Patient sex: M
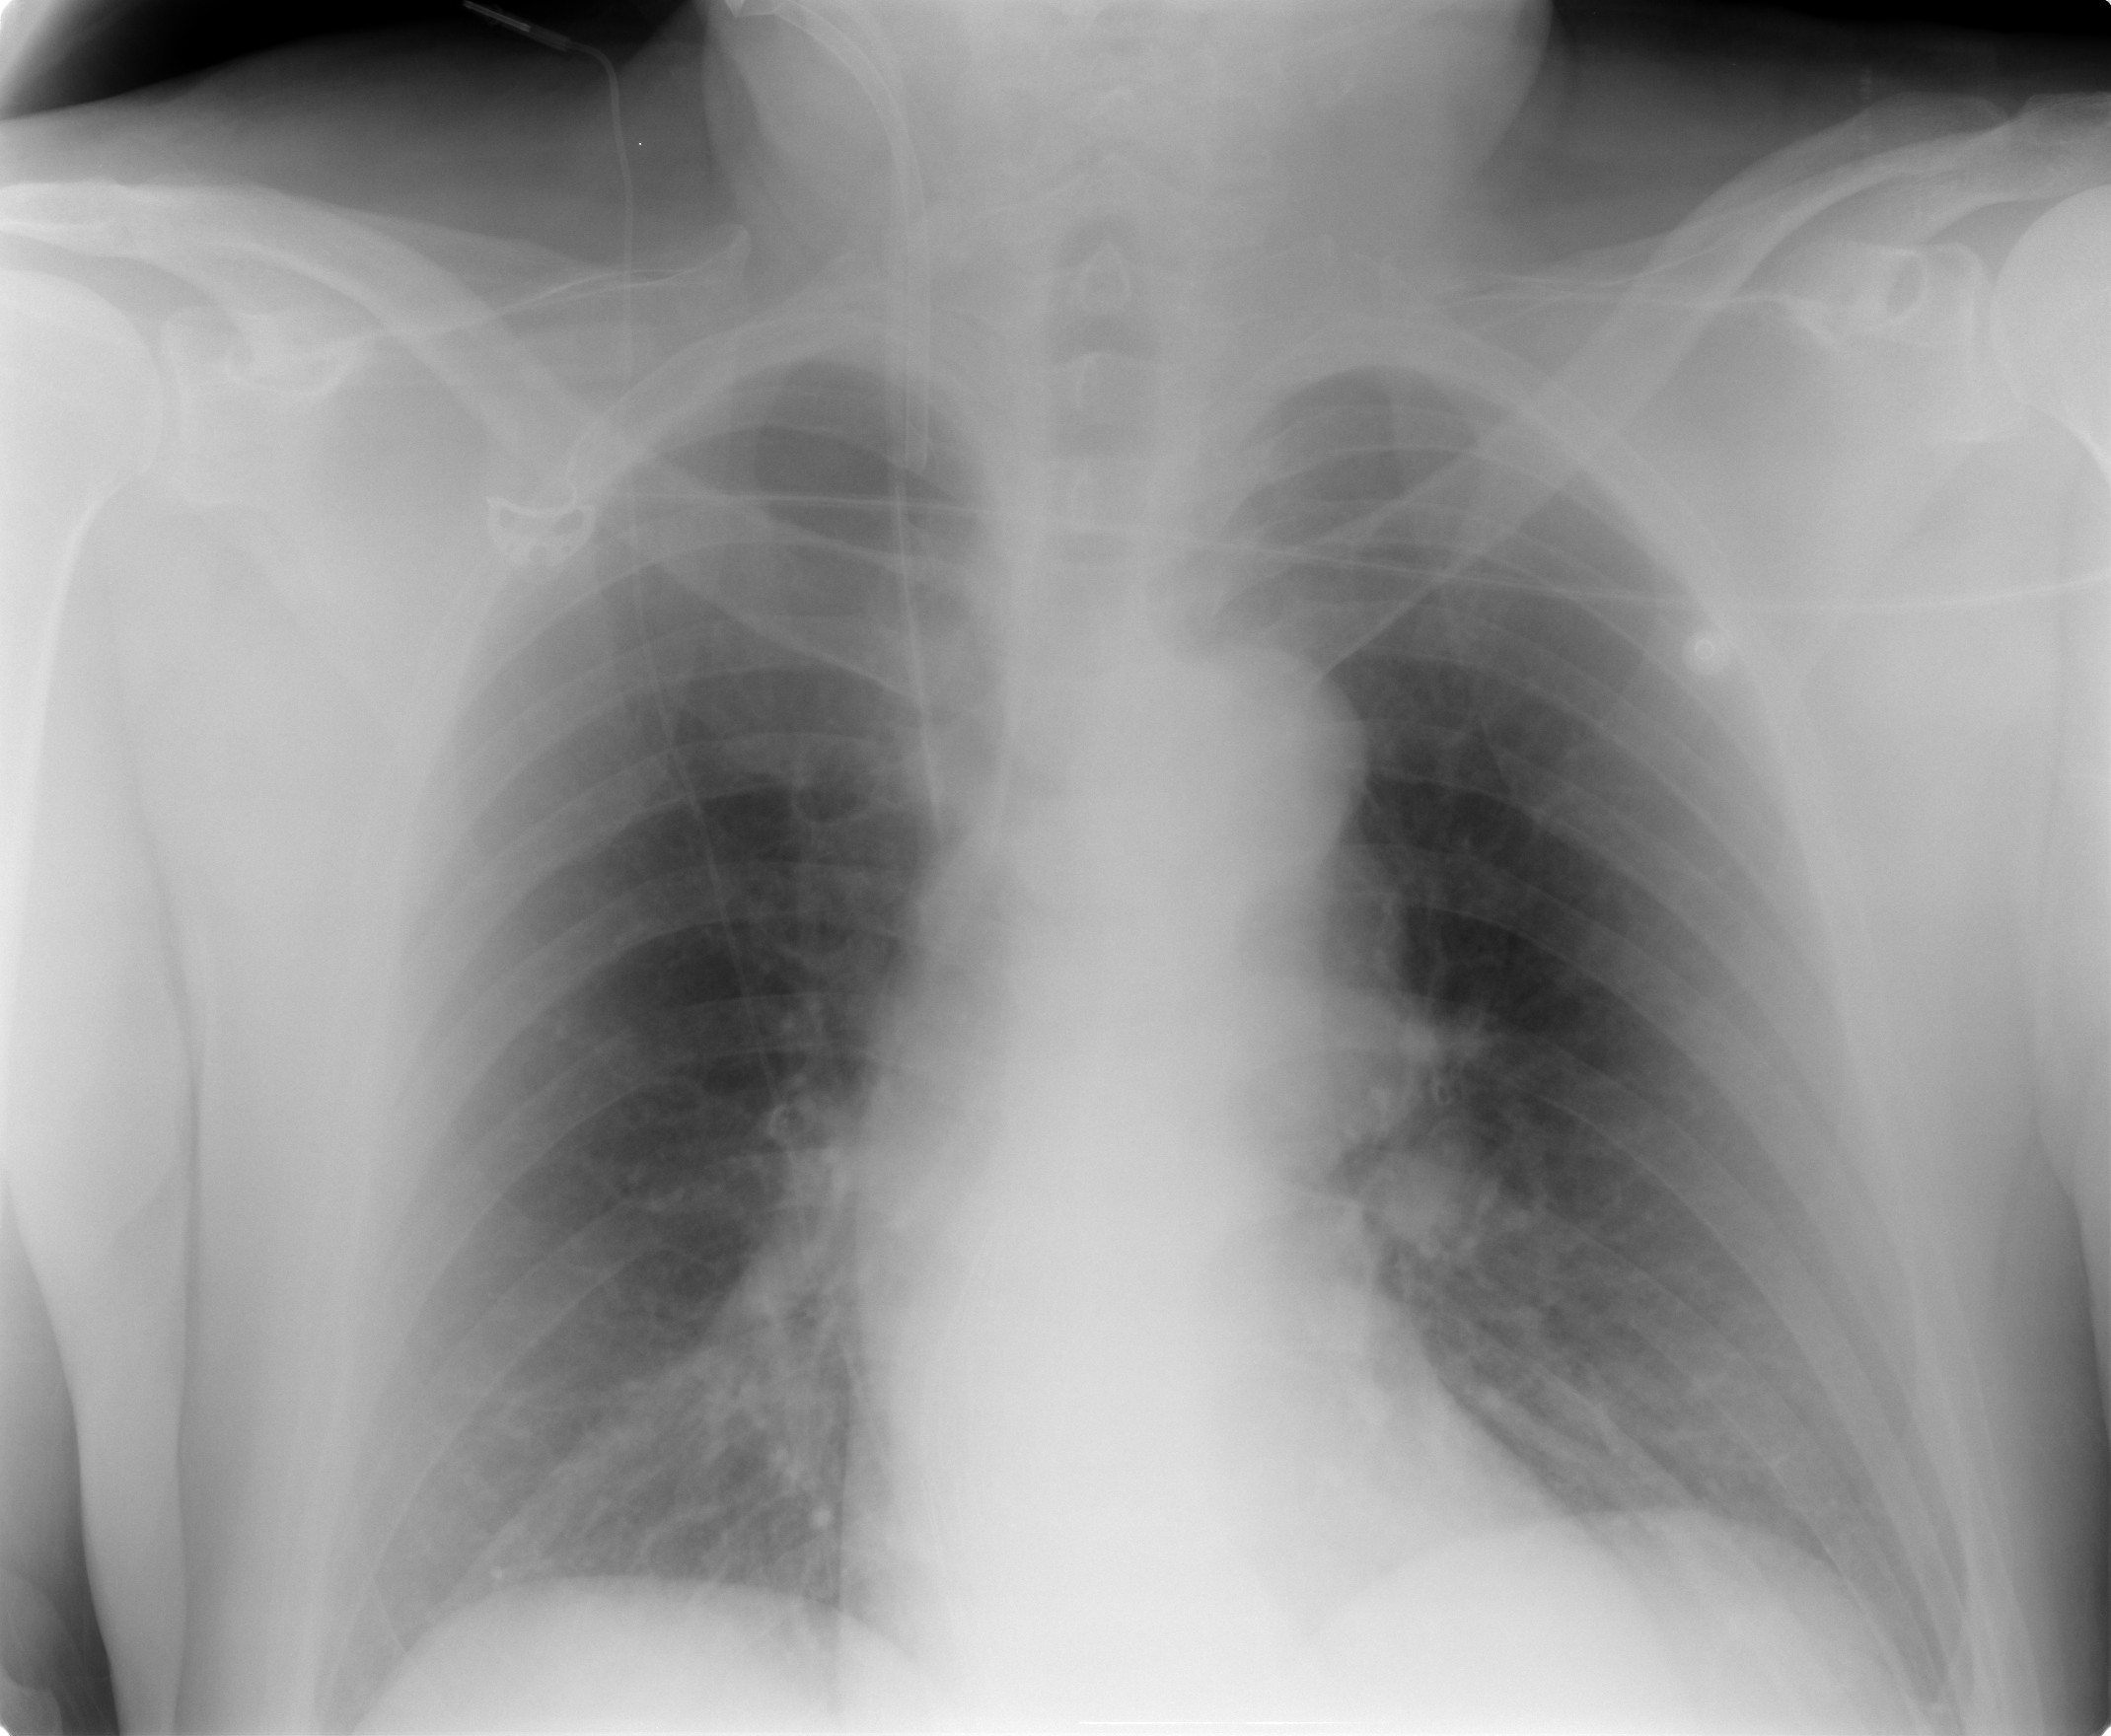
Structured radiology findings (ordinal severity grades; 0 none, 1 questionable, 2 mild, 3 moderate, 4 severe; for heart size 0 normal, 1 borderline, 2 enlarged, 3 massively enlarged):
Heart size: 0
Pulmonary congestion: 2
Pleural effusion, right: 0
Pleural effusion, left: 0
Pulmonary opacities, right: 0
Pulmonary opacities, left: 1
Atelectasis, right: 2
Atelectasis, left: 1